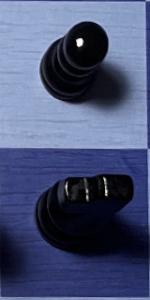
Label: Knight_Black